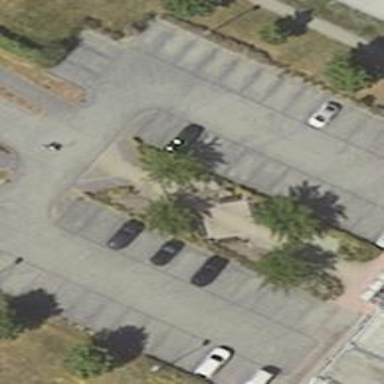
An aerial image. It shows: Parking area.